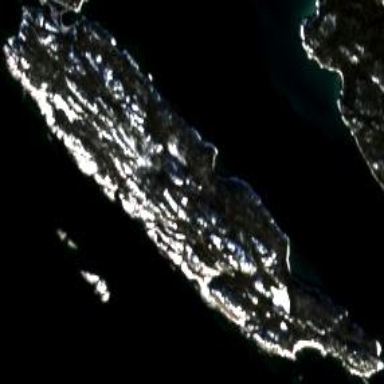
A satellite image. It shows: Image showing island.